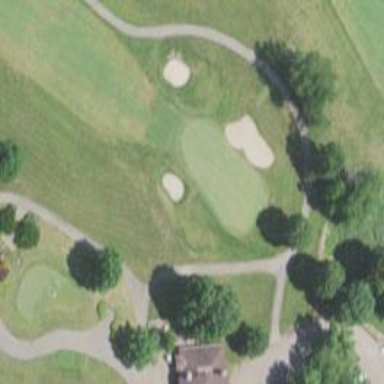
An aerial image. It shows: Golf hole.